The plot is a time-scale (wavelet) decomposition of a bearing vibration signal. What is the most likely bearing condition (normal, inner_race, outer_race, ball)?
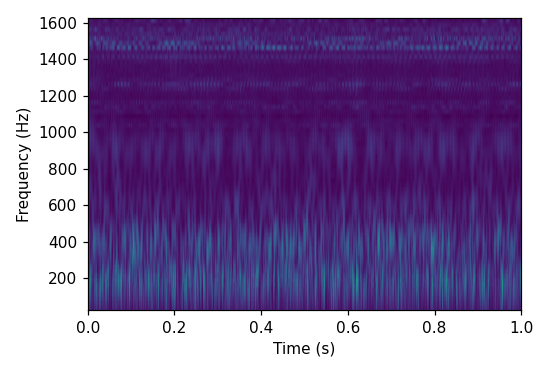
Answer: ball